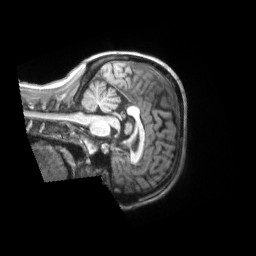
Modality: T1w
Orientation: sagittal
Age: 31
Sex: female
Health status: ill
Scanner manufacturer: siemens
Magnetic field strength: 3 T
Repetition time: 2.2 s
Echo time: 0.00157 s